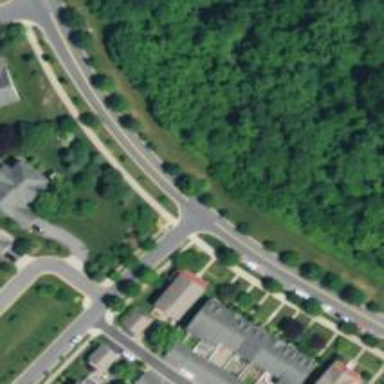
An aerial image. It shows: Tertiary road.